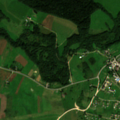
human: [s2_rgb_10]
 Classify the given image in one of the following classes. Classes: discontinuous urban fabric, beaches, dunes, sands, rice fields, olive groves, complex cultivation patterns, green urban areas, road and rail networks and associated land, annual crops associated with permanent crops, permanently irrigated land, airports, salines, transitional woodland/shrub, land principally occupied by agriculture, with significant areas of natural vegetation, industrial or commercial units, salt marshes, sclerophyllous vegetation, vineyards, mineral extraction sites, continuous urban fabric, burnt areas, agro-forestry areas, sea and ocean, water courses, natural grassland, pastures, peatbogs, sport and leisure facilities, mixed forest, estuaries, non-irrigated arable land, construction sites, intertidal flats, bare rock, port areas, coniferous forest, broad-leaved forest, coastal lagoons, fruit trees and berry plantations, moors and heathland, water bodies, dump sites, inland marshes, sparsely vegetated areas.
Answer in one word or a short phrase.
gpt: discontinuous urban fabric, pastures, complex cultivation patterns, mixed forest, transitional woodland/shrub